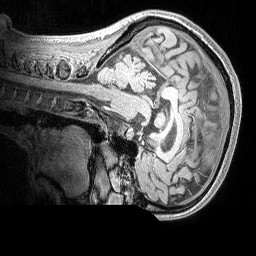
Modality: MP2RAGE
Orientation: sagittal
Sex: female
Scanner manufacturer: siemens
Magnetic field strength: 3 T
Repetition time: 5 s
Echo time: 0.00292 s